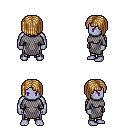
a pixel art fantasy rpg character, male body template, dark elf, purple skin, chain mail, metal pants, blonde pageboy hairstyle, four views (front, back, left, right), 2x2 character sprite sheet, small pixel art, hard edges, no anti-aliasing